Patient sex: M
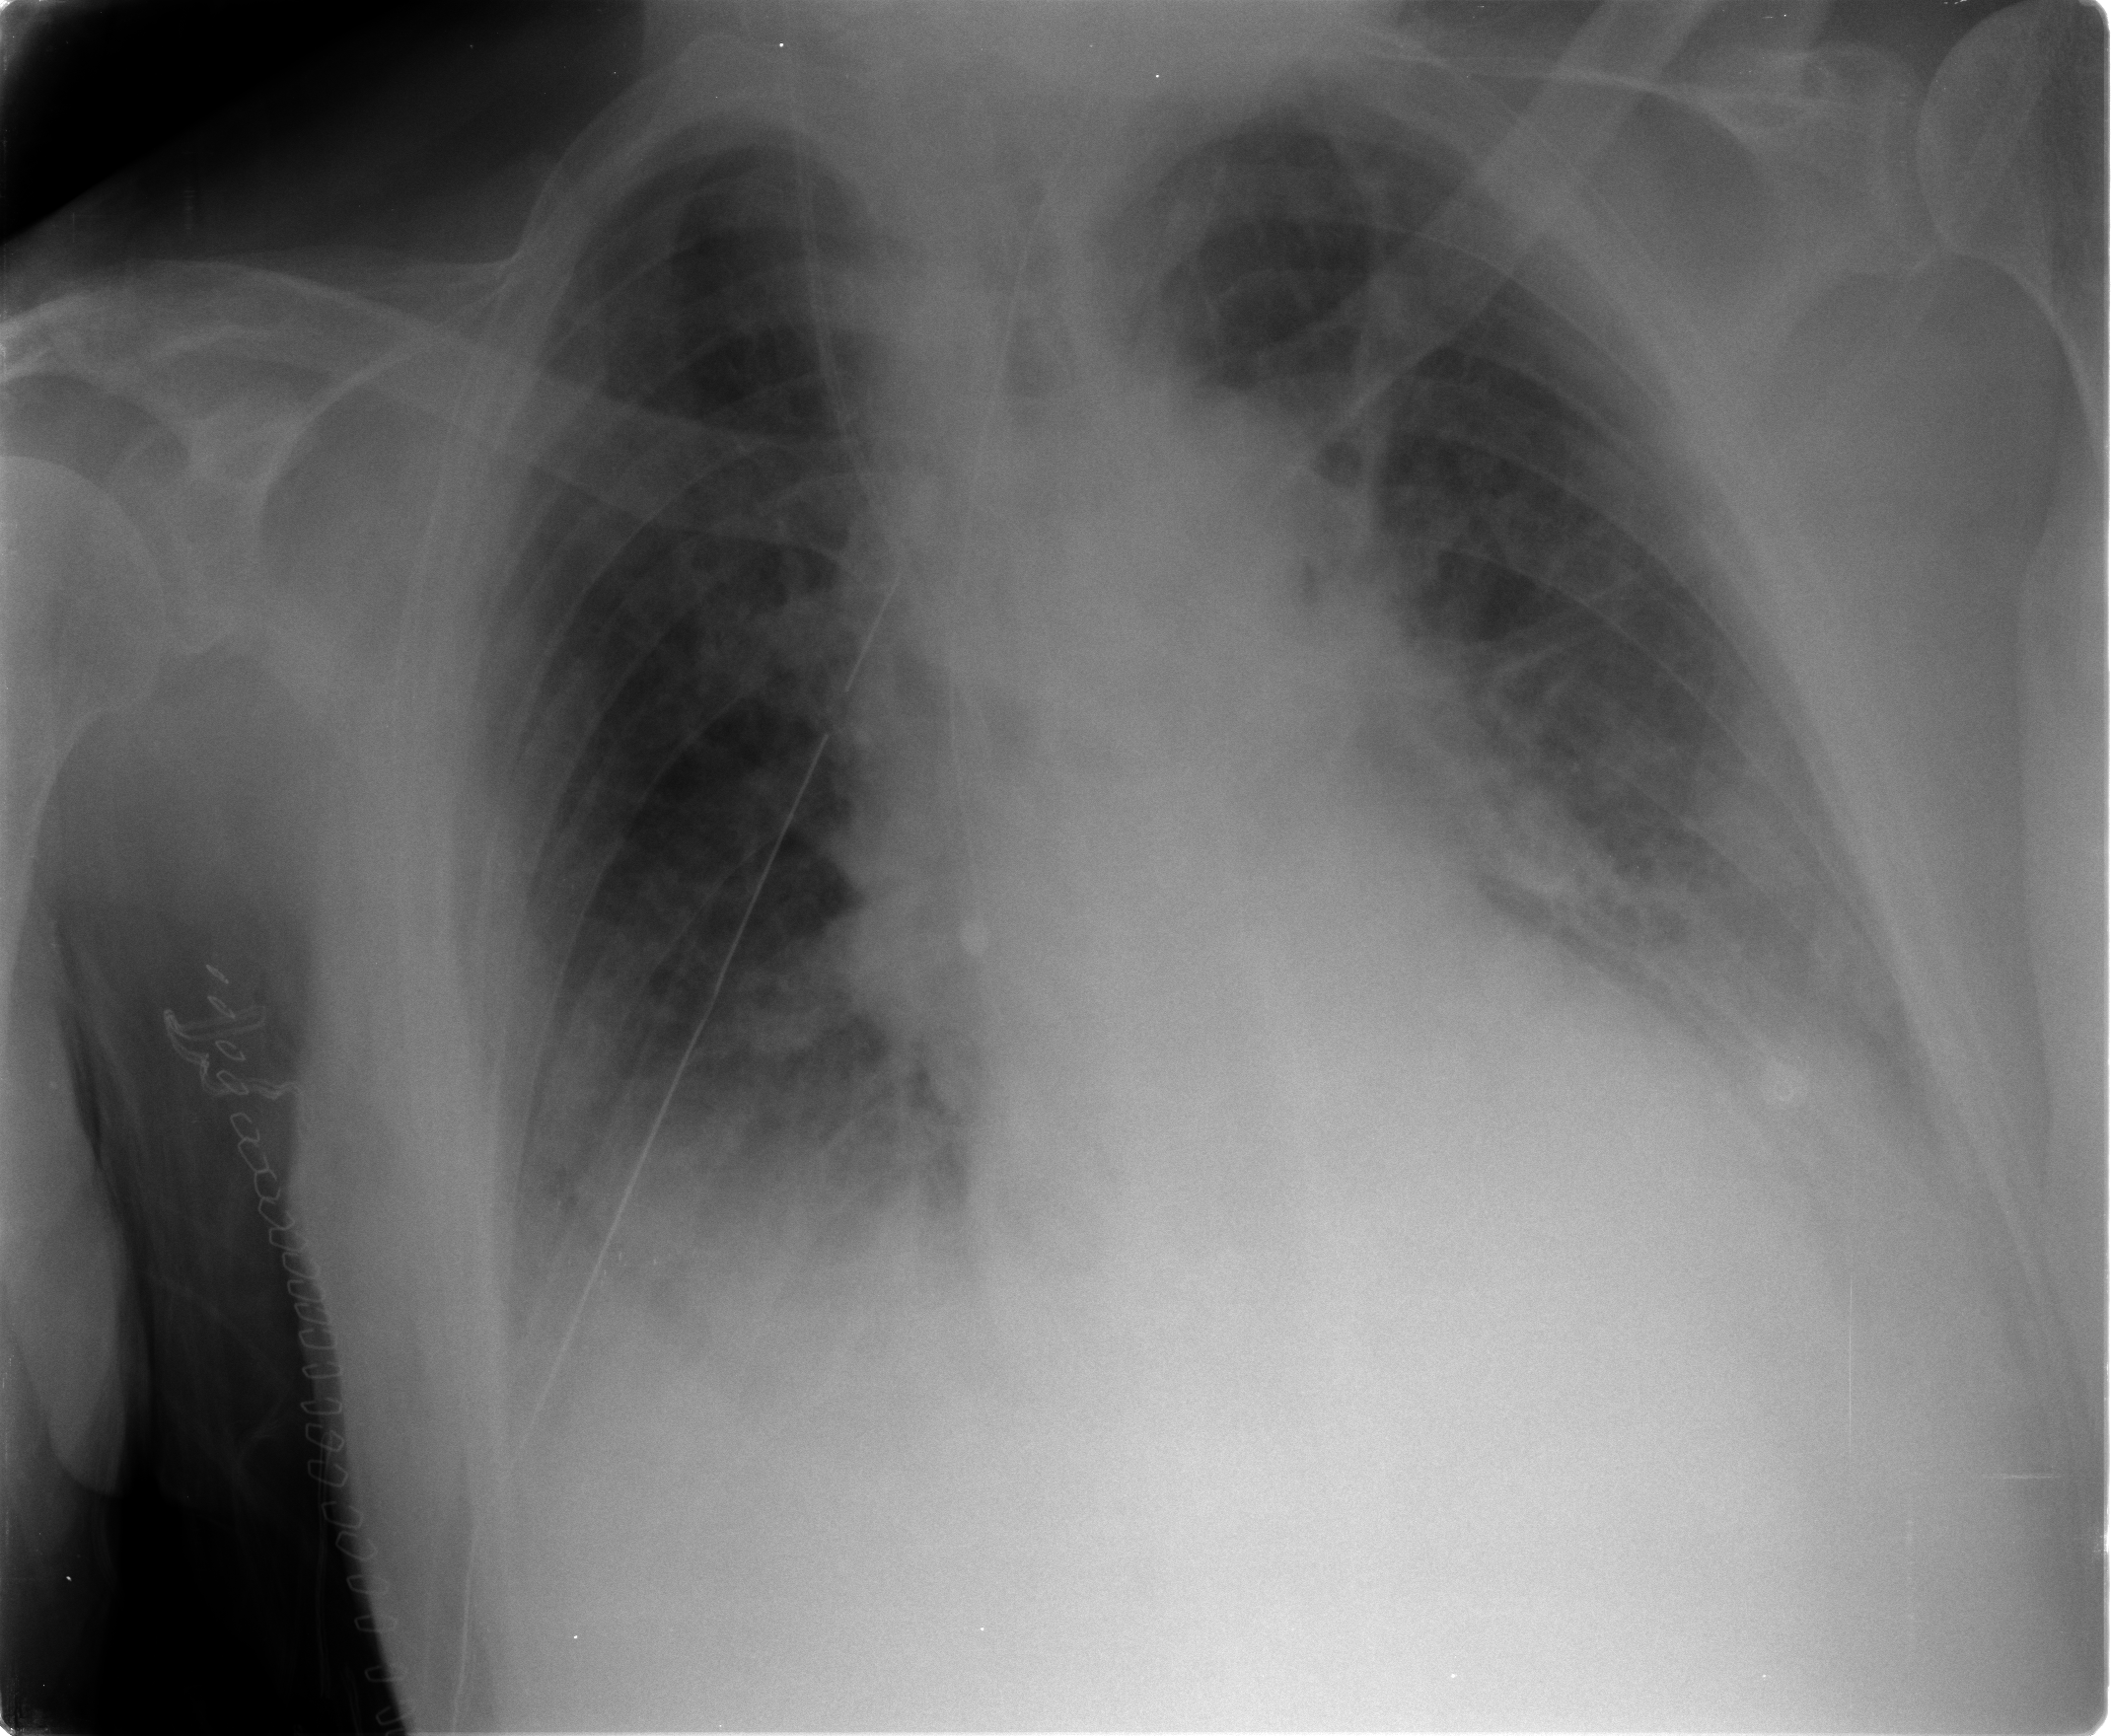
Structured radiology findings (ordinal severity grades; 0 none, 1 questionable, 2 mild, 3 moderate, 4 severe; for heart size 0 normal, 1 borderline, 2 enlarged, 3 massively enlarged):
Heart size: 0
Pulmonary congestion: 3
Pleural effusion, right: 3
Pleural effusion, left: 3
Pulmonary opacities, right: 0
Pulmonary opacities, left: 0
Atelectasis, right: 3
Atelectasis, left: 3